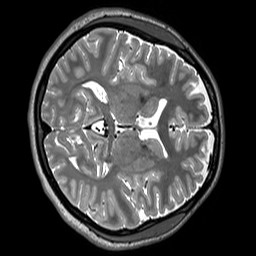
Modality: T2w
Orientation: axial
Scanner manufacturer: siemens
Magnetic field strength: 3 T
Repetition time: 3.2 s
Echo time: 0.406 s